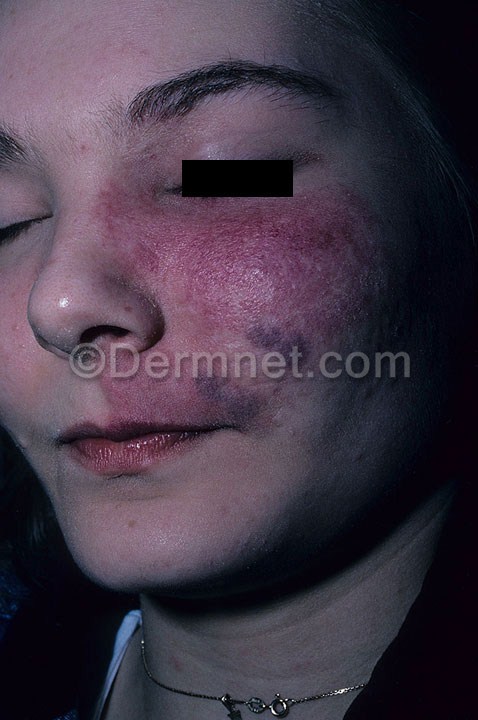
Disease: Vascular Tumors